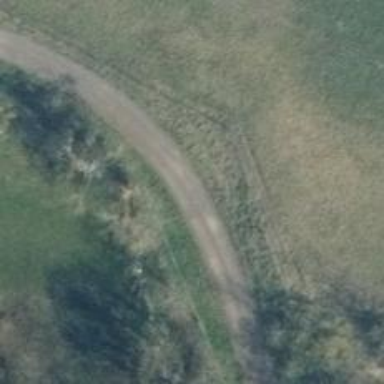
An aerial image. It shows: Track with very rough surface.